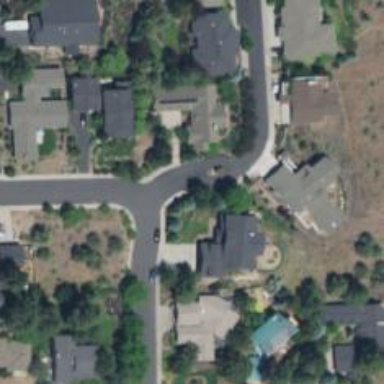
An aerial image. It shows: Residential road with asphalt surface and sidewalk on the left.